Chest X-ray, PA view. Patient: 23 years old, sex M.
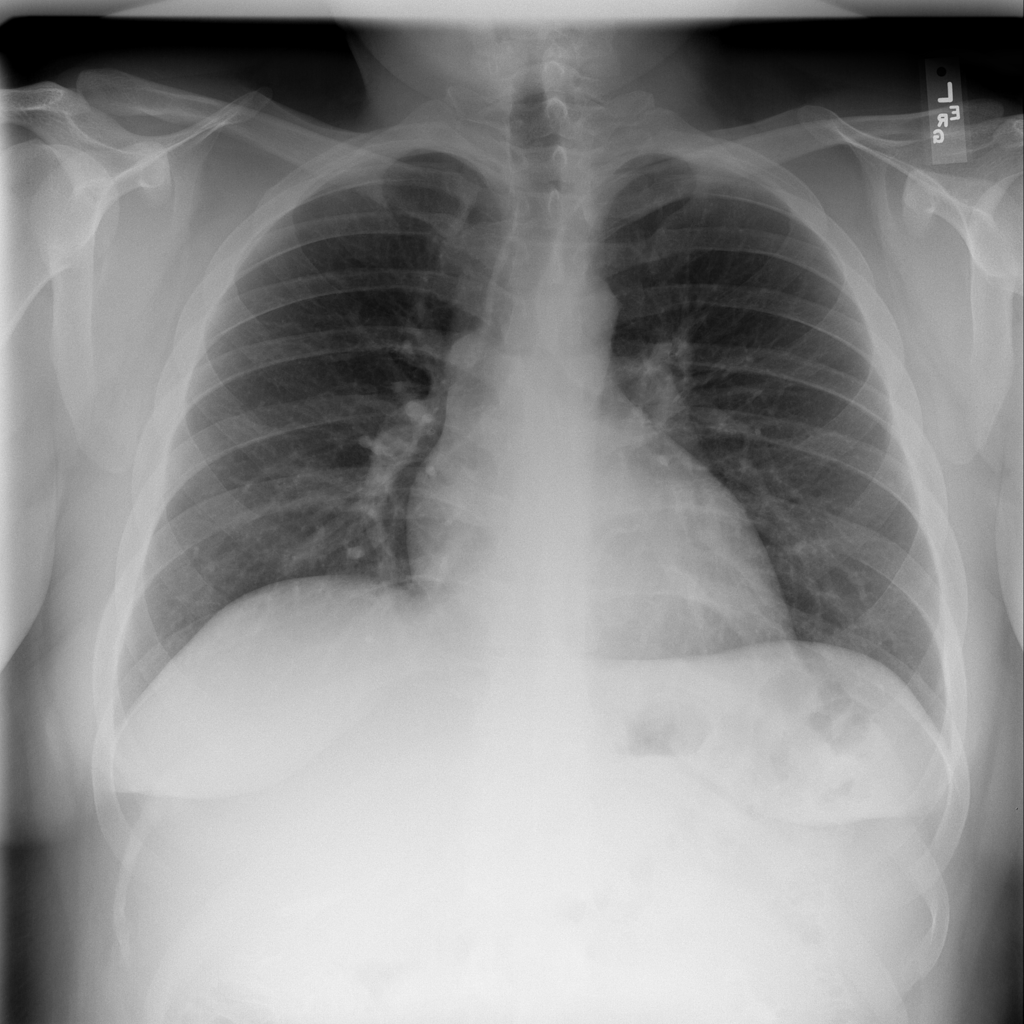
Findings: No Finding